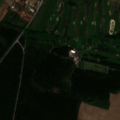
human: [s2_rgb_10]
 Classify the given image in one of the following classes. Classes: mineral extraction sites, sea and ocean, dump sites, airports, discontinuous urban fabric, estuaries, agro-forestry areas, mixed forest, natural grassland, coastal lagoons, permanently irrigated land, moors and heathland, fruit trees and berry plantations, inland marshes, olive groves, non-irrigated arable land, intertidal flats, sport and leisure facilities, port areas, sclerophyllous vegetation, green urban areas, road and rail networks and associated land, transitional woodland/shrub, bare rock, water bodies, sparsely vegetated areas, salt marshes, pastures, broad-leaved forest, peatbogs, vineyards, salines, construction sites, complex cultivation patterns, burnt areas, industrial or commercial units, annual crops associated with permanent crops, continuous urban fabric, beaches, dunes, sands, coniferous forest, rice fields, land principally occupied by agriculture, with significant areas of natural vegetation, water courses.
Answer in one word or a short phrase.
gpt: sport and leisure facilities, non-irrigated arable land, complex cultivation patterns, broad-leaved forest, coniferous forest